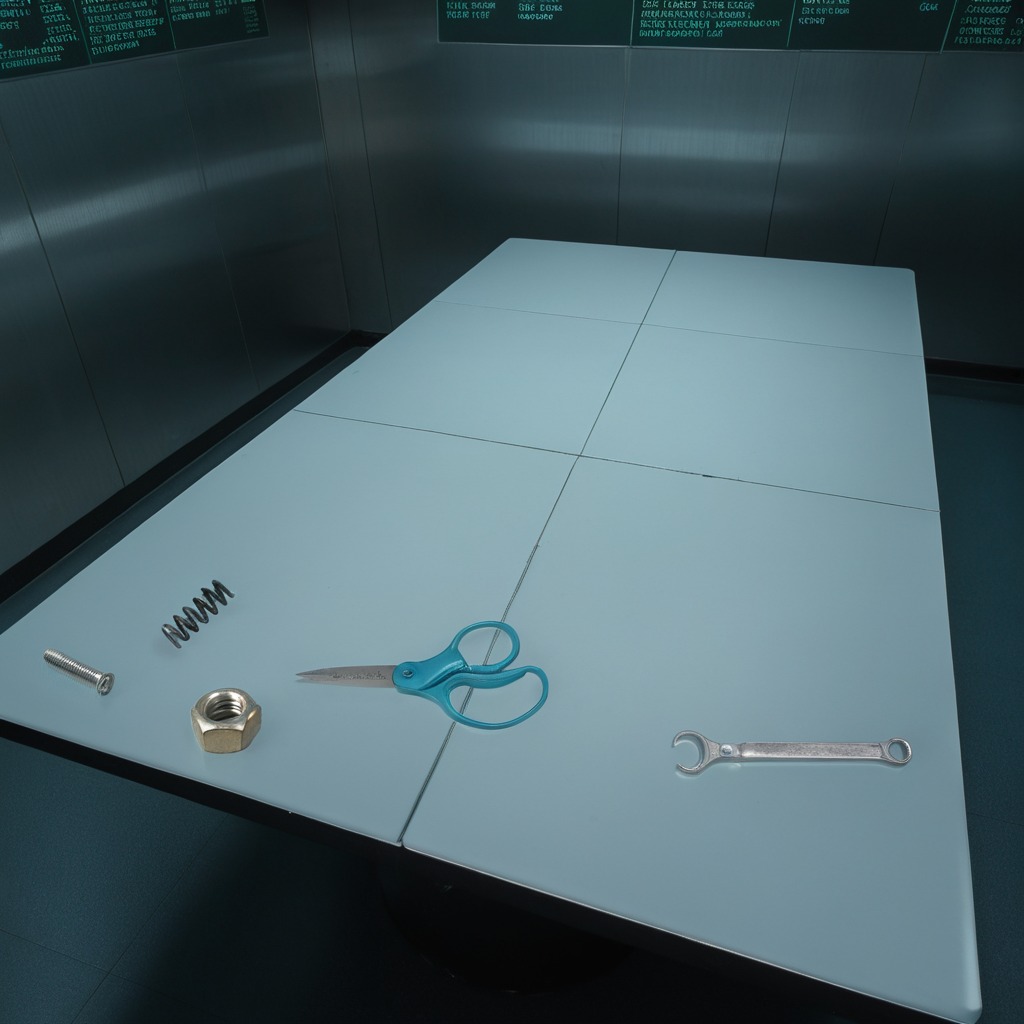
A metal machine screw, a coiled metal spring, a metal nut, a pair of scissors, and a wrench are lying on the table.